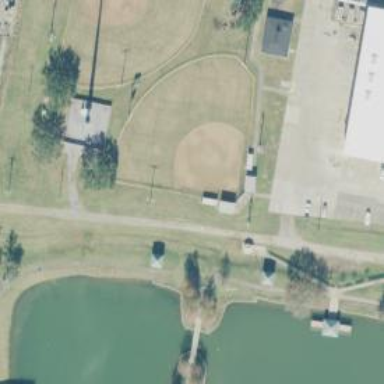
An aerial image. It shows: Baseball pitch for leisure land.